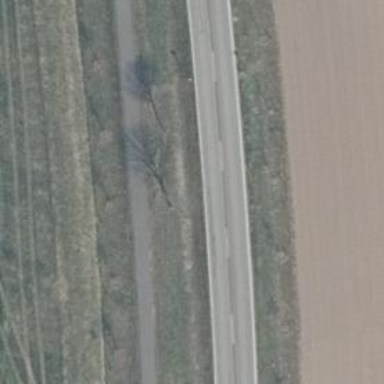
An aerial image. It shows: Asphalt cycleway.